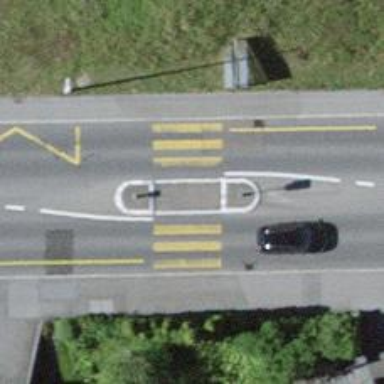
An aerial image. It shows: Uncontrolled zebra crossing with pedestrian island.